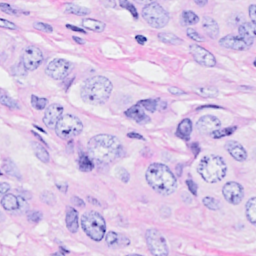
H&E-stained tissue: Breast